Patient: sex F, age 69
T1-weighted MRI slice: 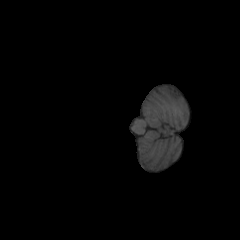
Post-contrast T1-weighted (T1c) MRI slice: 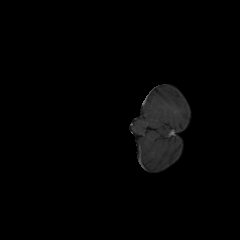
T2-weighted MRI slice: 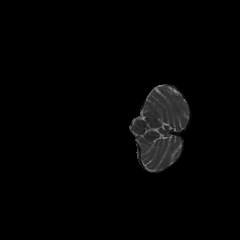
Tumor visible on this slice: no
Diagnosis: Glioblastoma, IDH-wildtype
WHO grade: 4